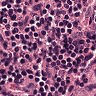
Metastatic tissue present: no